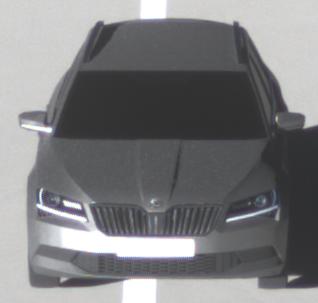
Make: Skoda
Model: Superb Combi 1.4 TSI
Detailed model: Superb (III) Combi
Model produced from: 2015/09
Model produced until: 2018/06
Doors: 5
Color: gray
Road condition: dry road
Daytime: sunrise or sunset
Contrast: high contrast